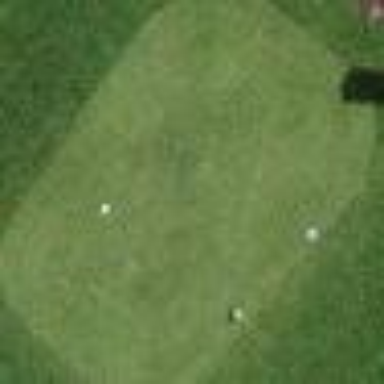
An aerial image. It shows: Golf tee.